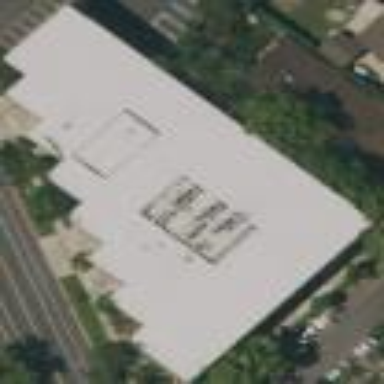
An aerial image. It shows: Commercial building.